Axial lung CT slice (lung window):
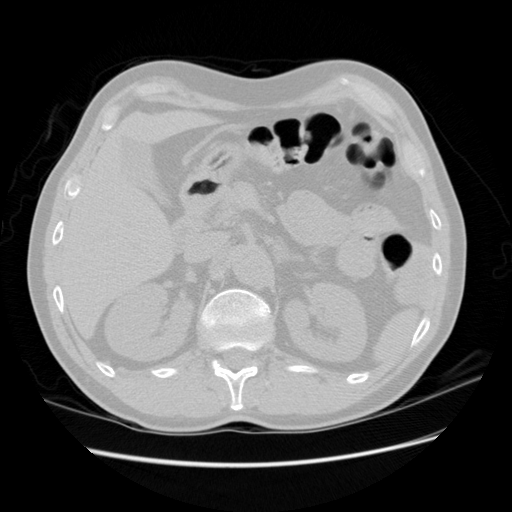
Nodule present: no